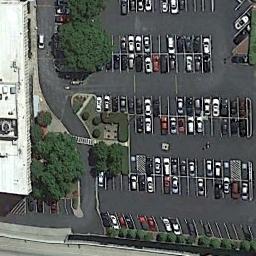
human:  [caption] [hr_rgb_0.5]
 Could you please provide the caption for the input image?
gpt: The parking lot is full of cars next to some buildings and trees .

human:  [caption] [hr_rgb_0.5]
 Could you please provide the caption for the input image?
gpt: Many cars are in the parking lot .

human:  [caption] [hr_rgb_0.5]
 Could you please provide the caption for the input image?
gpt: Eighty percent of the parking spaces in the parking lot are occupied .

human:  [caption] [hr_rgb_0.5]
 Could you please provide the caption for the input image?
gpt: The parking lot has some neatly arranged cars and a white building is next to the parking lot .

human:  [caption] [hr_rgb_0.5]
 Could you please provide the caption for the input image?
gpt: There are some green trees beside the parking lot .